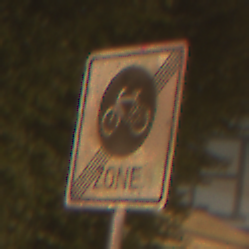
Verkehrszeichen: EndeFahrradzone
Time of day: Night
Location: Outdoor (Urban)
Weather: Clear
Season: NotSpecified
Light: Artificial